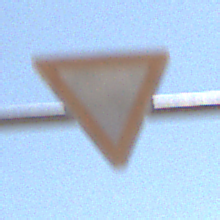
Verkehrszeichen: VorfahrtGewaehren
Umgebung: Outdoor, Nature
Tageszeit: Midday
Wetter: Clear
Licht: Natural
Jahreszeit: NotSpecified
Kontrast: HighContrast